Question: I was keen to try out daft (<URL> and through it I found out that latex functionality was not working in matplotlib.
I paste the example on the daft website (<URL>:
'''
from matplotlib import rc
rc("font", family="serif", size=12)
rc("text", usetex=True)
import daft
pgm = daft.PGM([3.6, 2.4], origin = [1.15, 0.8], node_ec="none")
pgm.add_node(daft.Node("cloudy", r"cloudy", 3, 3))
pgm.add_node(daft.Node("rain", r"rain", 2, 2))
pgm.add_node(daft.Node("sprinkler", r"sprinkler", 4, 2))
pgm.add_node(daft.Node("wet", r"grass wet", 3, 1))
pgm.add_edge("cloudy", "rain")
pgm.add_edge("cloudy", "sprinkler")
pgm.add_edge("rain", "wet")
pgm.add_edge("sprinkler", "wet")
pgm.render()
pgm.figure.savefig("nocircles.pdf")
pgm.figure.savefig("nocircles.png", dpi=150)
'''
This is what ipython returns to me
'''
RuntimeError: LaTeX was not able to process the following string:
'lp'
Here is the full report generated by LaTeX:
'''
There is no report supplied by ipython or LaTex. See screenshot:

The standard script on the matplotlib website gives me the same error. Is there a way to check if all the dependencies are met? LaTex is installed on my system but I am not sure if ipython can access it.
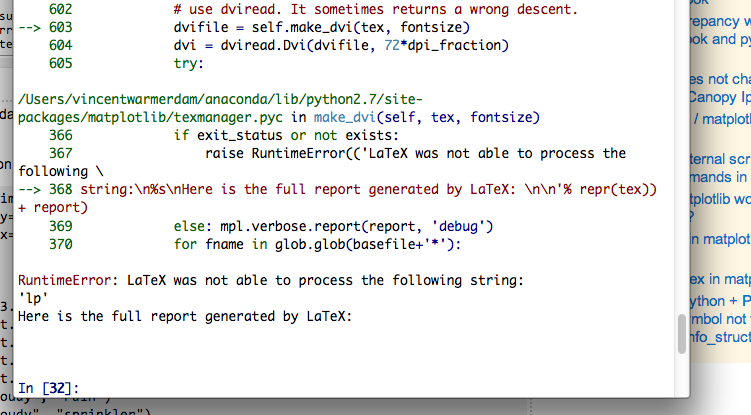
Answer: In my case it was a LaTex library that needed to be installed (sorry I didn't pay attention to which one)
It automatically opened my MikTex installer, so you install the suggested library and you should be done.
There is no need for 'lp' to be accessible from the command line.